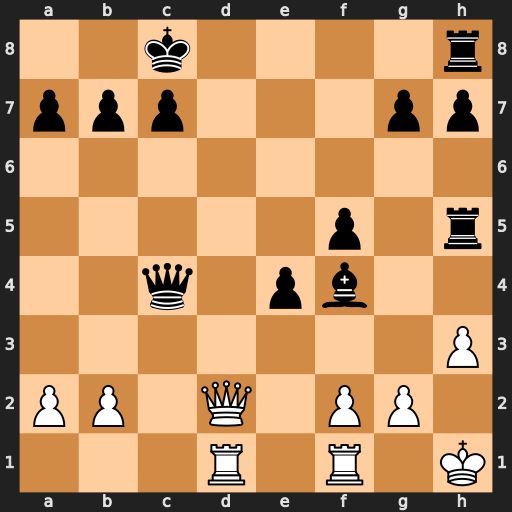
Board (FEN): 2k4r/ppp3pp/8/5p1r/2q1pb2/7P/PP1Q1PP1/3R1R1K
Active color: w
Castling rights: -
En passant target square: -
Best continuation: Qd7+ Kb8 Qd8+ Rxd8 Rxd8#